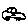
Label: car